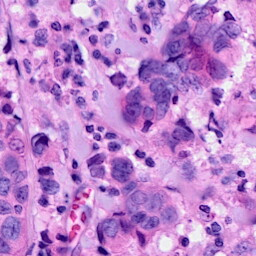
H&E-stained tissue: Breast